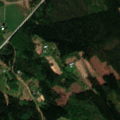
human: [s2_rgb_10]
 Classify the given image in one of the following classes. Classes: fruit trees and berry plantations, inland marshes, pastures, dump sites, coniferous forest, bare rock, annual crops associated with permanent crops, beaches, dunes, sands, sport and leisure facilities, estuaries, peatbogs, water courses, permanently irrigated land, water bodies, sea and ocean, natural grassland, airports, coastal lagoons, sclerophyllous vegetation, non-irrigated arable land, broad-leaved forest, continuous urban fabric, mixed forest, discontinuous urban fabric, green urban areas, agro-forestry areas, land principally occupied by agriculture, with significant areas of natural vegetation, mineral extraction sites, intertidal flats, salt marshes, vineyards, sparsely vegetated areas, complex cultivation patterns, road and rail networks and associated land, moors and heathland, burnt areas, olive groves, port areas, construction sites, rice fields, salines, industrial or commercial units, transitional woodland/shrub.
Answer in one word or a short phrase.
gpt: land principally occupied by agriculture, with significant areas of natural vegetation, coniferous forest, mixed forest